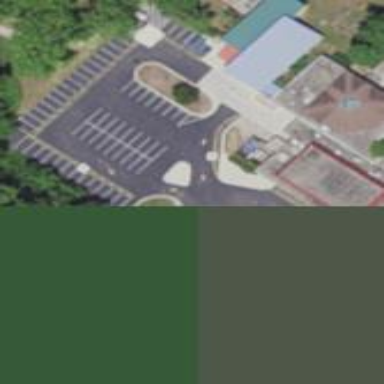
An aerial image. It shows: Parking area.